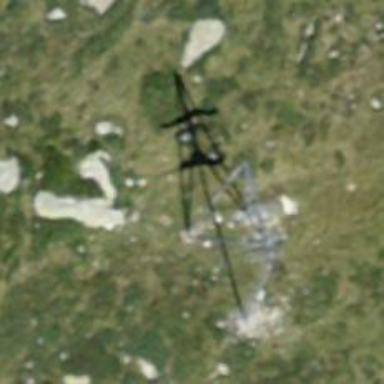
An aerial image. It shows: Pylon used for aerialway.